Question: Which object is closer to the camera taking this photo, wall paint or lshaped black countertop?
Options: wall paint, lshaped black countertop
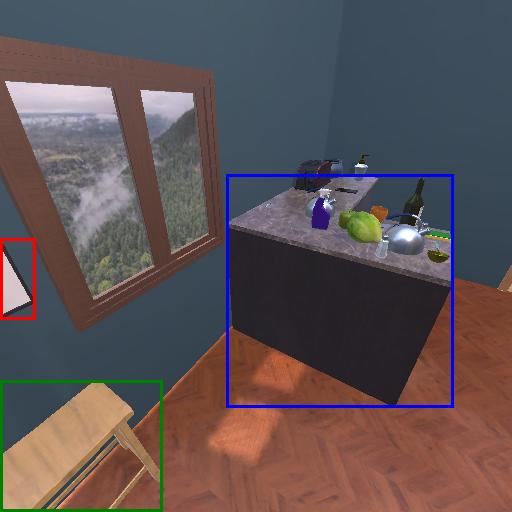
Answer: wall paint